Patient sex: M
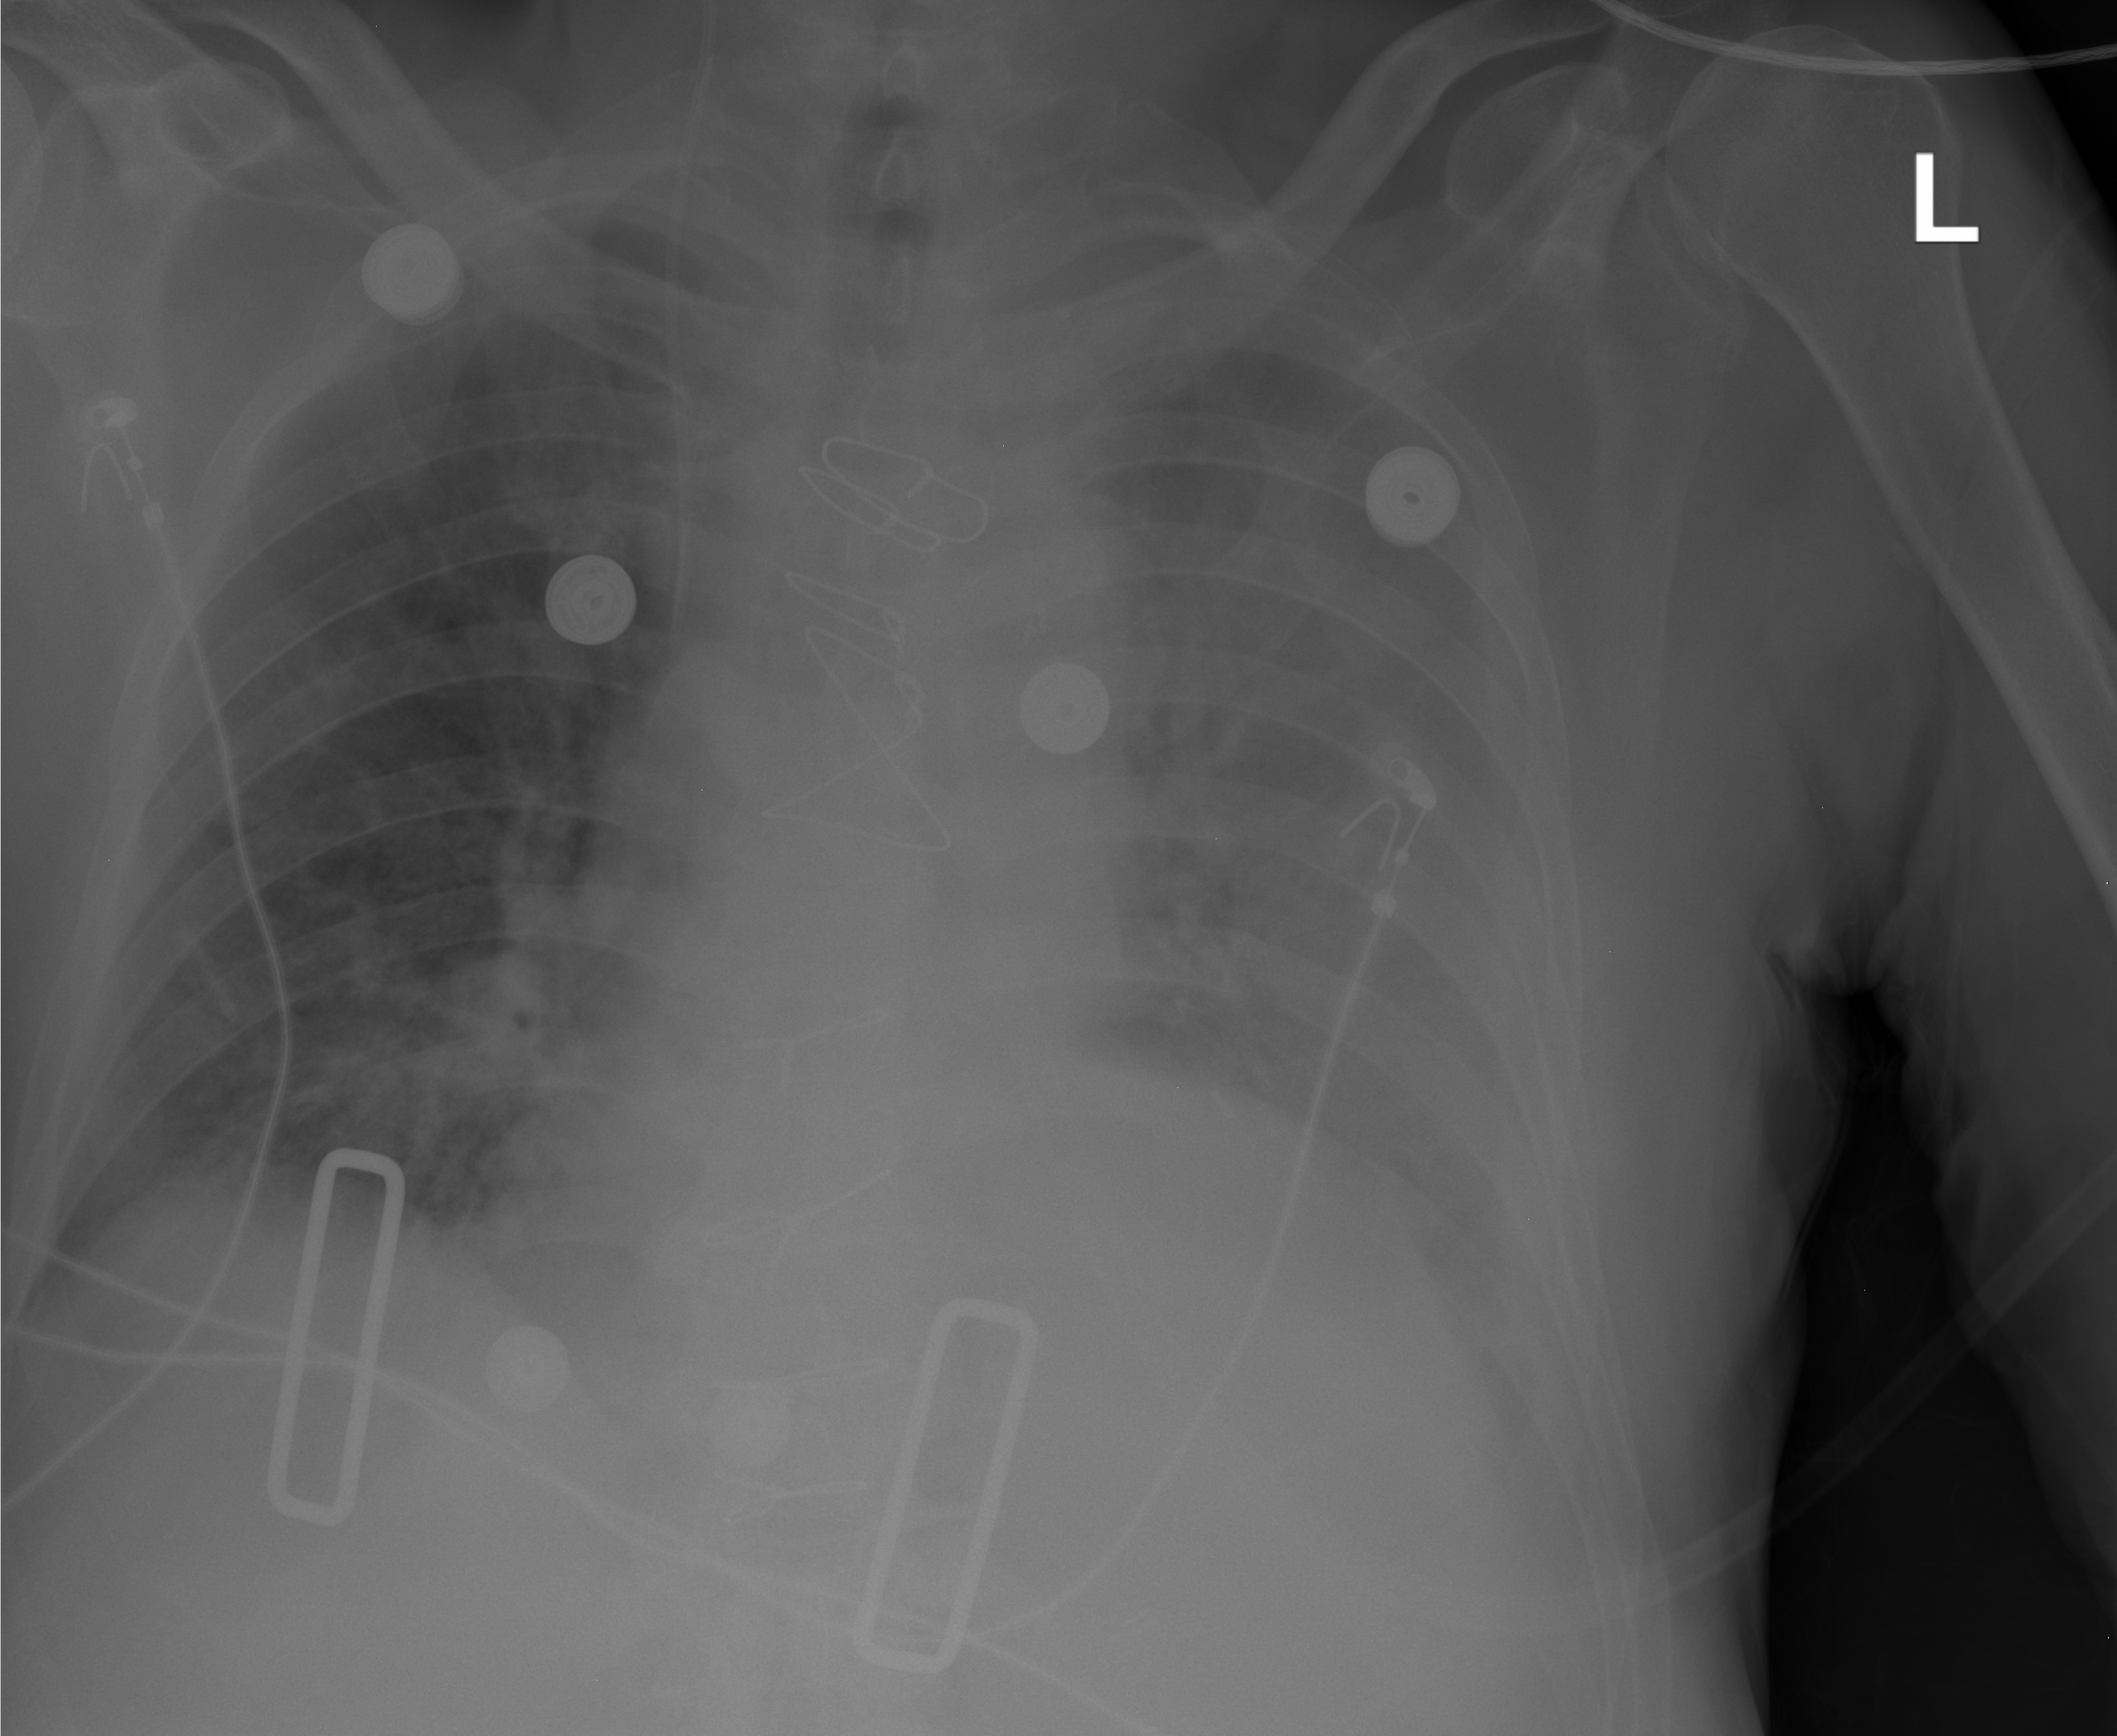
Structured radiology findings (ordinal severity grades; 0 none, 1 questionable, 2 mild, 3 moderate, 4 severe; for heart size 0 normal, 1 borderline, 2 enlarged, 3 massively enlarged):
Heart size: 2
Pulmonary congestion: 2
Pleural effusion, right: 0
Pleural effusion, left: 3
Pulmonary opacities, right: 0
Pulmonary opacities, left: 0
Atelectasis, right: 0
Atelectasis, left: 2